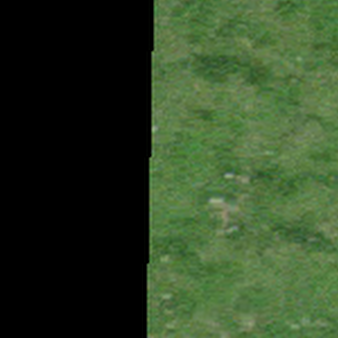
Label: other